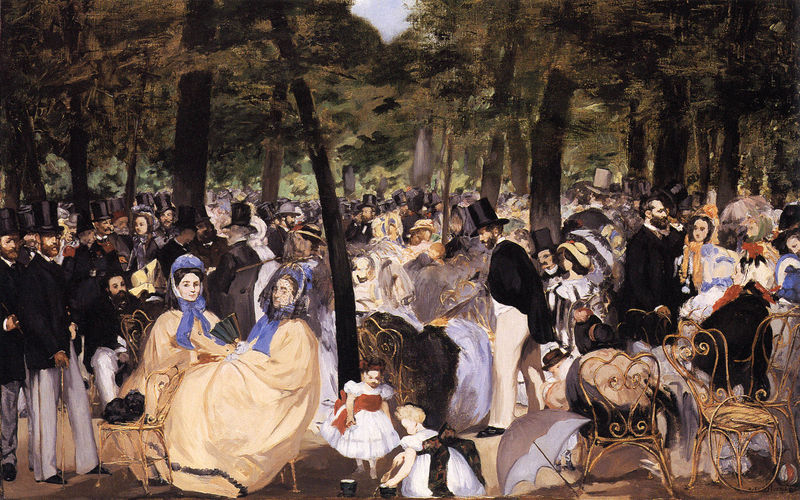
Titel: Stencil
Standort: Venezia
Schlagwörter: schatten, wasser, fluss, ufer, fenster, licht, strasse, säule, haus, sockel, stein, häuser, kanal, boot, boote, kreis, rund, farbig, schiff, sommer, gasse, italien, türen, venedig, farbe, bootssteg, steg, pfosten, foto, fotografie, photographie, halterung, photo, tore, platten, anlegestelle, poller, canale grande, gondel, venezia, kanäle, adria, papa, grafitti, waise, ponton, street art, graffitti, hais, photographie wasser, pflog, gegen papst, ich suche einen sofort verfügbaren papa, gsellschaftskritik